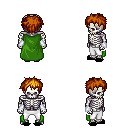
a pixel art fantasy rpg character, male body template, skeleton, green cape, white pants, dark blonde bedhead hairstyle, white cloth bracers, black slippers, four views (front, back, left, right), 2x2 character sprite sheet, small pixel art, hard edges, no anti-aliasing